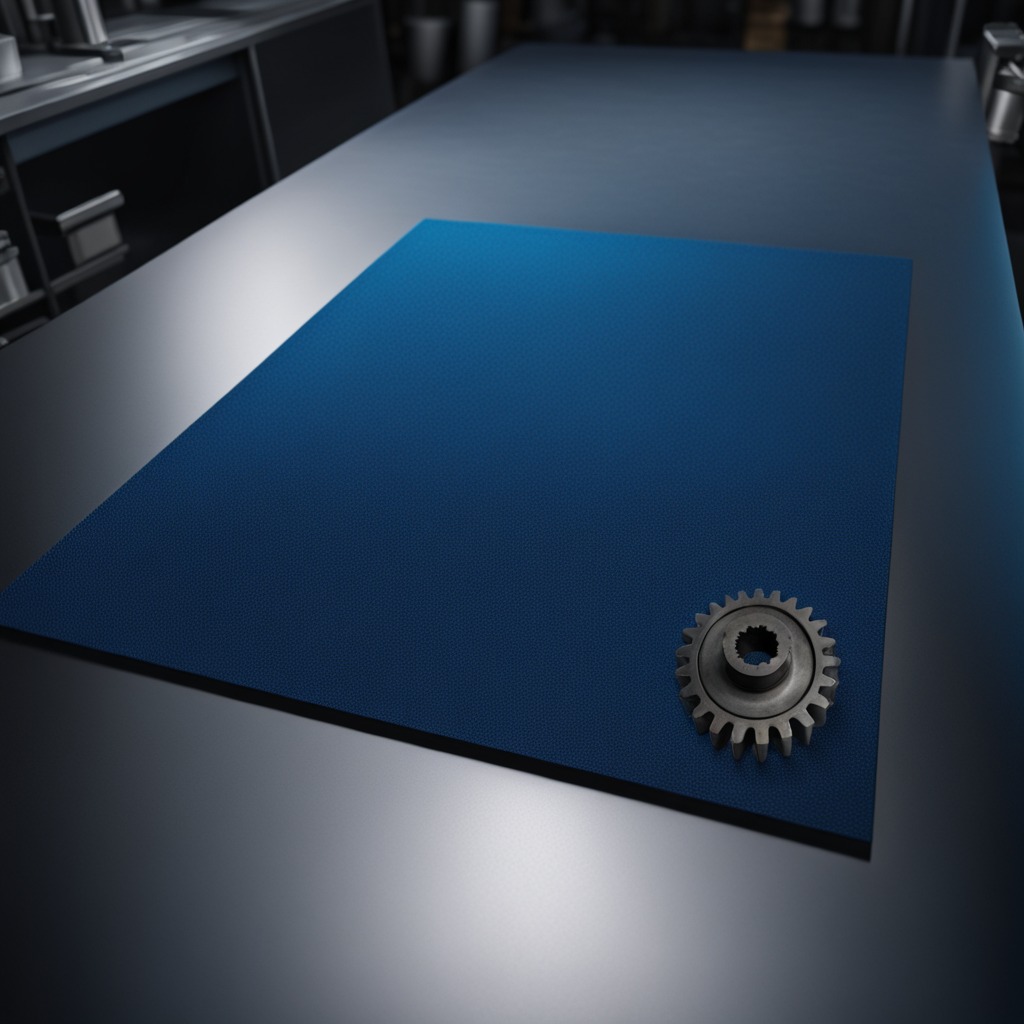
A steel gear with teeth is lying on the granite tabletop.